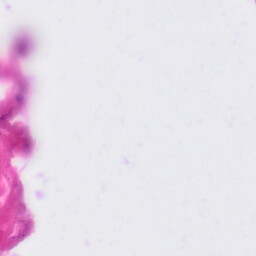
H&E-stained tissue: Tonsil